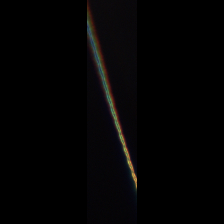
Taxon: Psuedo-nitzschia
Group: Diatoms